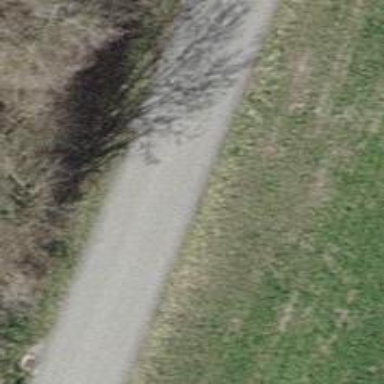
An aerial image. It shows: Unclassified road with asphalt surface.